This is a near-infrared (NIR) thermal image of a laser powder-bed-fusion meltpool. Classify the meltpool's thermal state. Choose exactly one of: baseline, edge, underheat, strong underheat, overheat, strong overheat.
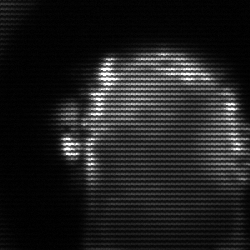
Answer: baseline